Question: I am trying to reduce the thumbnail's height without stretching the image. Despite I wrote my code in React I know is pure CSS.
For example, I used a sample screenshot from Wikipedia, its height is too large to fit "in a thumbnail" so I need to reduce it so a JavaScript library can autoscroll it when hover event is triggered (but this is a future step).
The following image is how the thumbnail should look like:

Instead it displays the whole image, as you can see below:
'''
.image {
width: 200px;
}
.image-link {
height: 400px;
overflow: hidden;
}
'''
'''
<a class="image-link" href="#">
<img src="https://storage.googleapis.com/openscreenshot/A%2FG%2FO/AsjRlWOGA.png" class="image" />
</a>
'''
So, how can I reduce the image's height without stretching it or overflowing the 'a'?
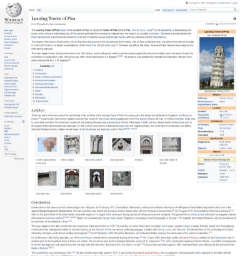
Answer: Add 'display: block;' (or 'inline-block', depending on the situation) to the class of the 'a' tag, otherwise it's an inline element on which your 'height' setting (and with it the 'overflow: hidden') won't have any effect:
'''
.image {
width: 200px;
}
.image-link {
display: block;
height: 400px;
overflow: hidden;
}
'''
'''
<a class="image-link" href="#">
<img src="https://storage.googleapis.com/openscreenshot/A%2FG%2FO/AsjRlWOGA.png" class="image" />
</a>
'''